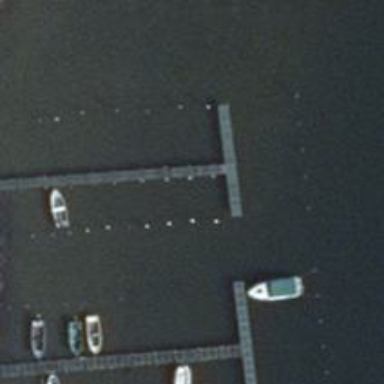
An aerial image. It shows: Pier with mooring facilities.